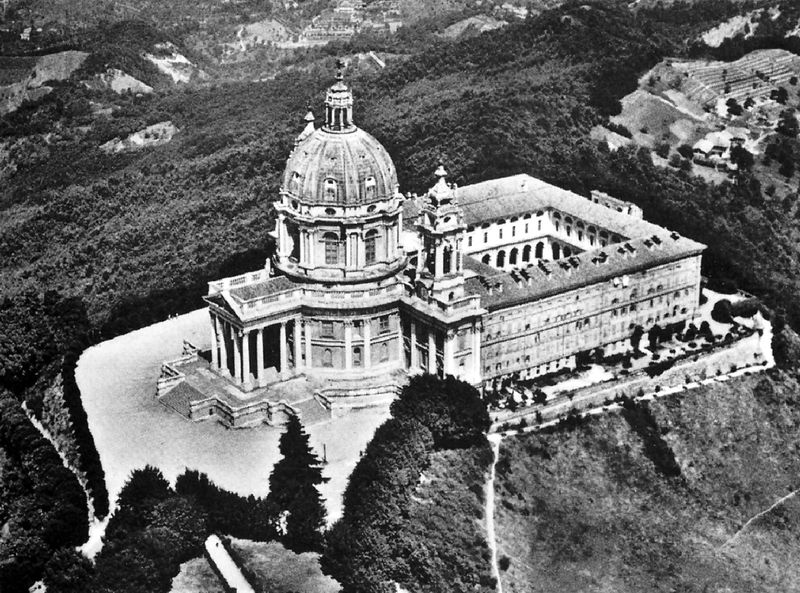
Titel: Kirche des Klosters Superga über Turin
Künstler: Filippo Juvarra
Standort: Turin, La Superga (EU - I - Piemont)
Schlagwörter: berg, bäume, säulen, gebäude, schloss, feld, hügel, kirche, wald, turm, giebel, kuppel, treppe, foto, fotografie, luftaufnahme, innenhof, kloster, türme, dom, schwarz-weiß, portikus, antik, plateau, kreuzgang, hüfel